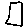
Label: square